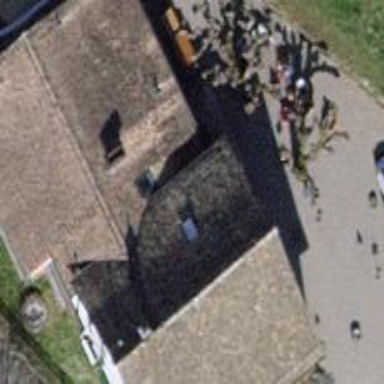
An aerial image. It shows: Restaurant in building.